Field crop: maize
Growth stage: 1
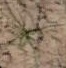
Species: salsola